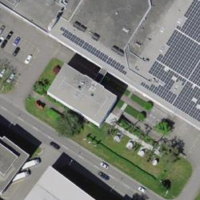
EUNIS habitat code: 54
Species observed at this site:
Epipactis palustris